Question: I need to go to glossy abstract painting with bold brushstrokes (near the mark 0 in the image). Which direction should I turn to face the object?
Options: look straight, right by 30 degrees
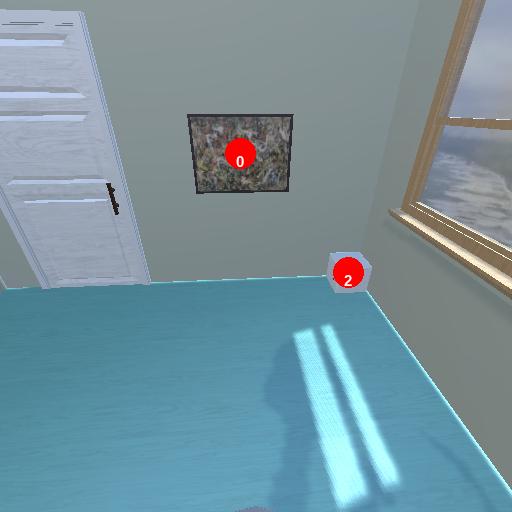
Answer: look straight